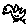
Label: bird